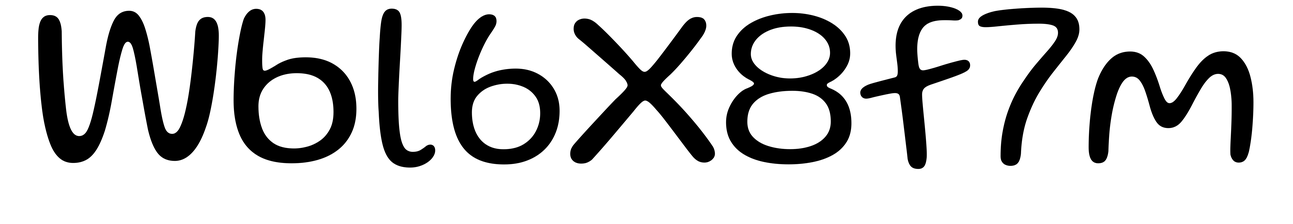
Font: Gluten_Light